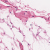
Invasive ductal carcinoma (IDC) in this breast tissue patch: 0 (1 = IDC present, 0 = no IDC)